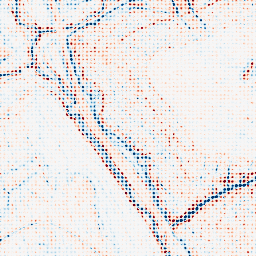
Category: edge_preserving
Decomposition family: bilateral
Decomposition parameters: d: 9
sigma_color: 100
sigma_space: 100
Upsampling method: sinc_hamming
Upsampling parameters: scale: 8
kernel_size: 4
Upsampling scale: 8